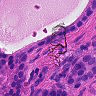
Metastatic tissue present: yes